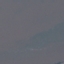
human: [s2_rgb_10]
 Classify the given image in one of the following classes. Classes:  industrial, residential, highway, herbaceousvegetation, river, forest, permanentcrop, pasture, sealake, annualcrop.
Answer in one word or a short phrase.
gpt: SeaLake